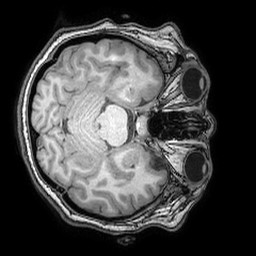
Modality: T1w
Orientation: axial
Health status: ill
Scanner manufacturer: philips
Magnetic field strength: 3 T
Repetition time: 0.007 s
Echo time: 0.0035 s